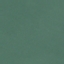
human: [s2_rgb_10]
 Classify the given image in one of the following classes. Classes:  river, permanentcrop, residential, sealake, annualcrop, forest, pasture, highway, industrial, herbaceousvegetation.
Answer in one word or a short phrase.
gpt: SeaLake